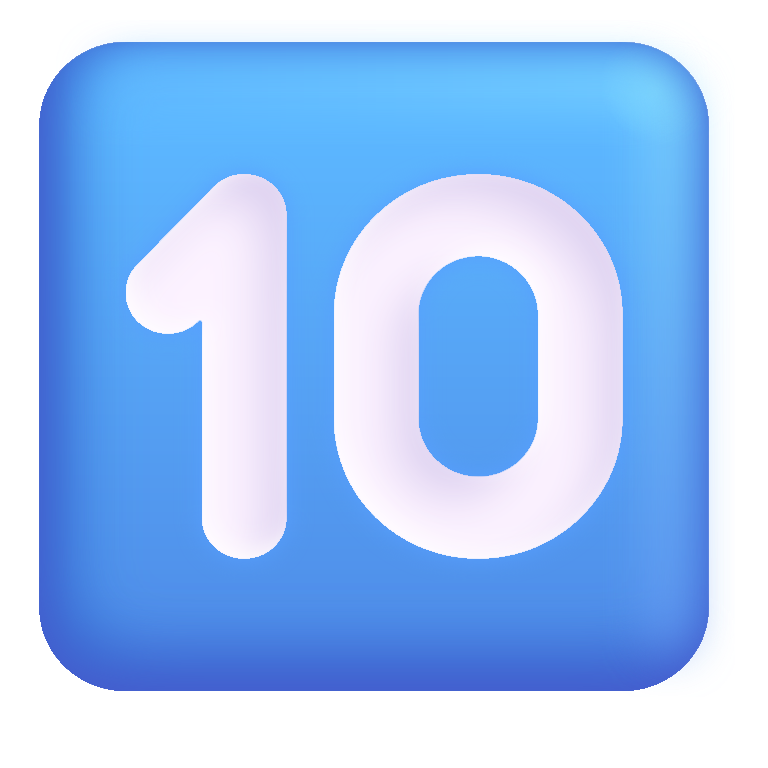
keycap 10 color